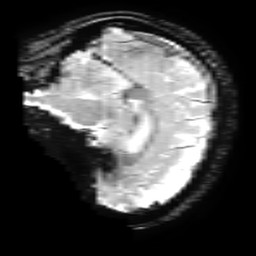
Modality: T2starw
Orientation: sagittal
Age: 50
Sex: female
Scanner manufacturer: ge
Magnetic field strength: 3 T
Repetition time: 0.65 s
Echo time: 0.02 s